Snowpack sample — Buffalo Mountain, Silverthorne, Colorado, USA (2/22/26, 2:02 PM MST)
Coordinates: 39.622, -106.113
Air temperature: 33 °F
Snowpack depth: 63 cm
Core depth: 10 cm
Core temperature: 32 °F
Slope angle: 11°, slope face: 116°
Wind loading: low
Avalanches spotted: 0
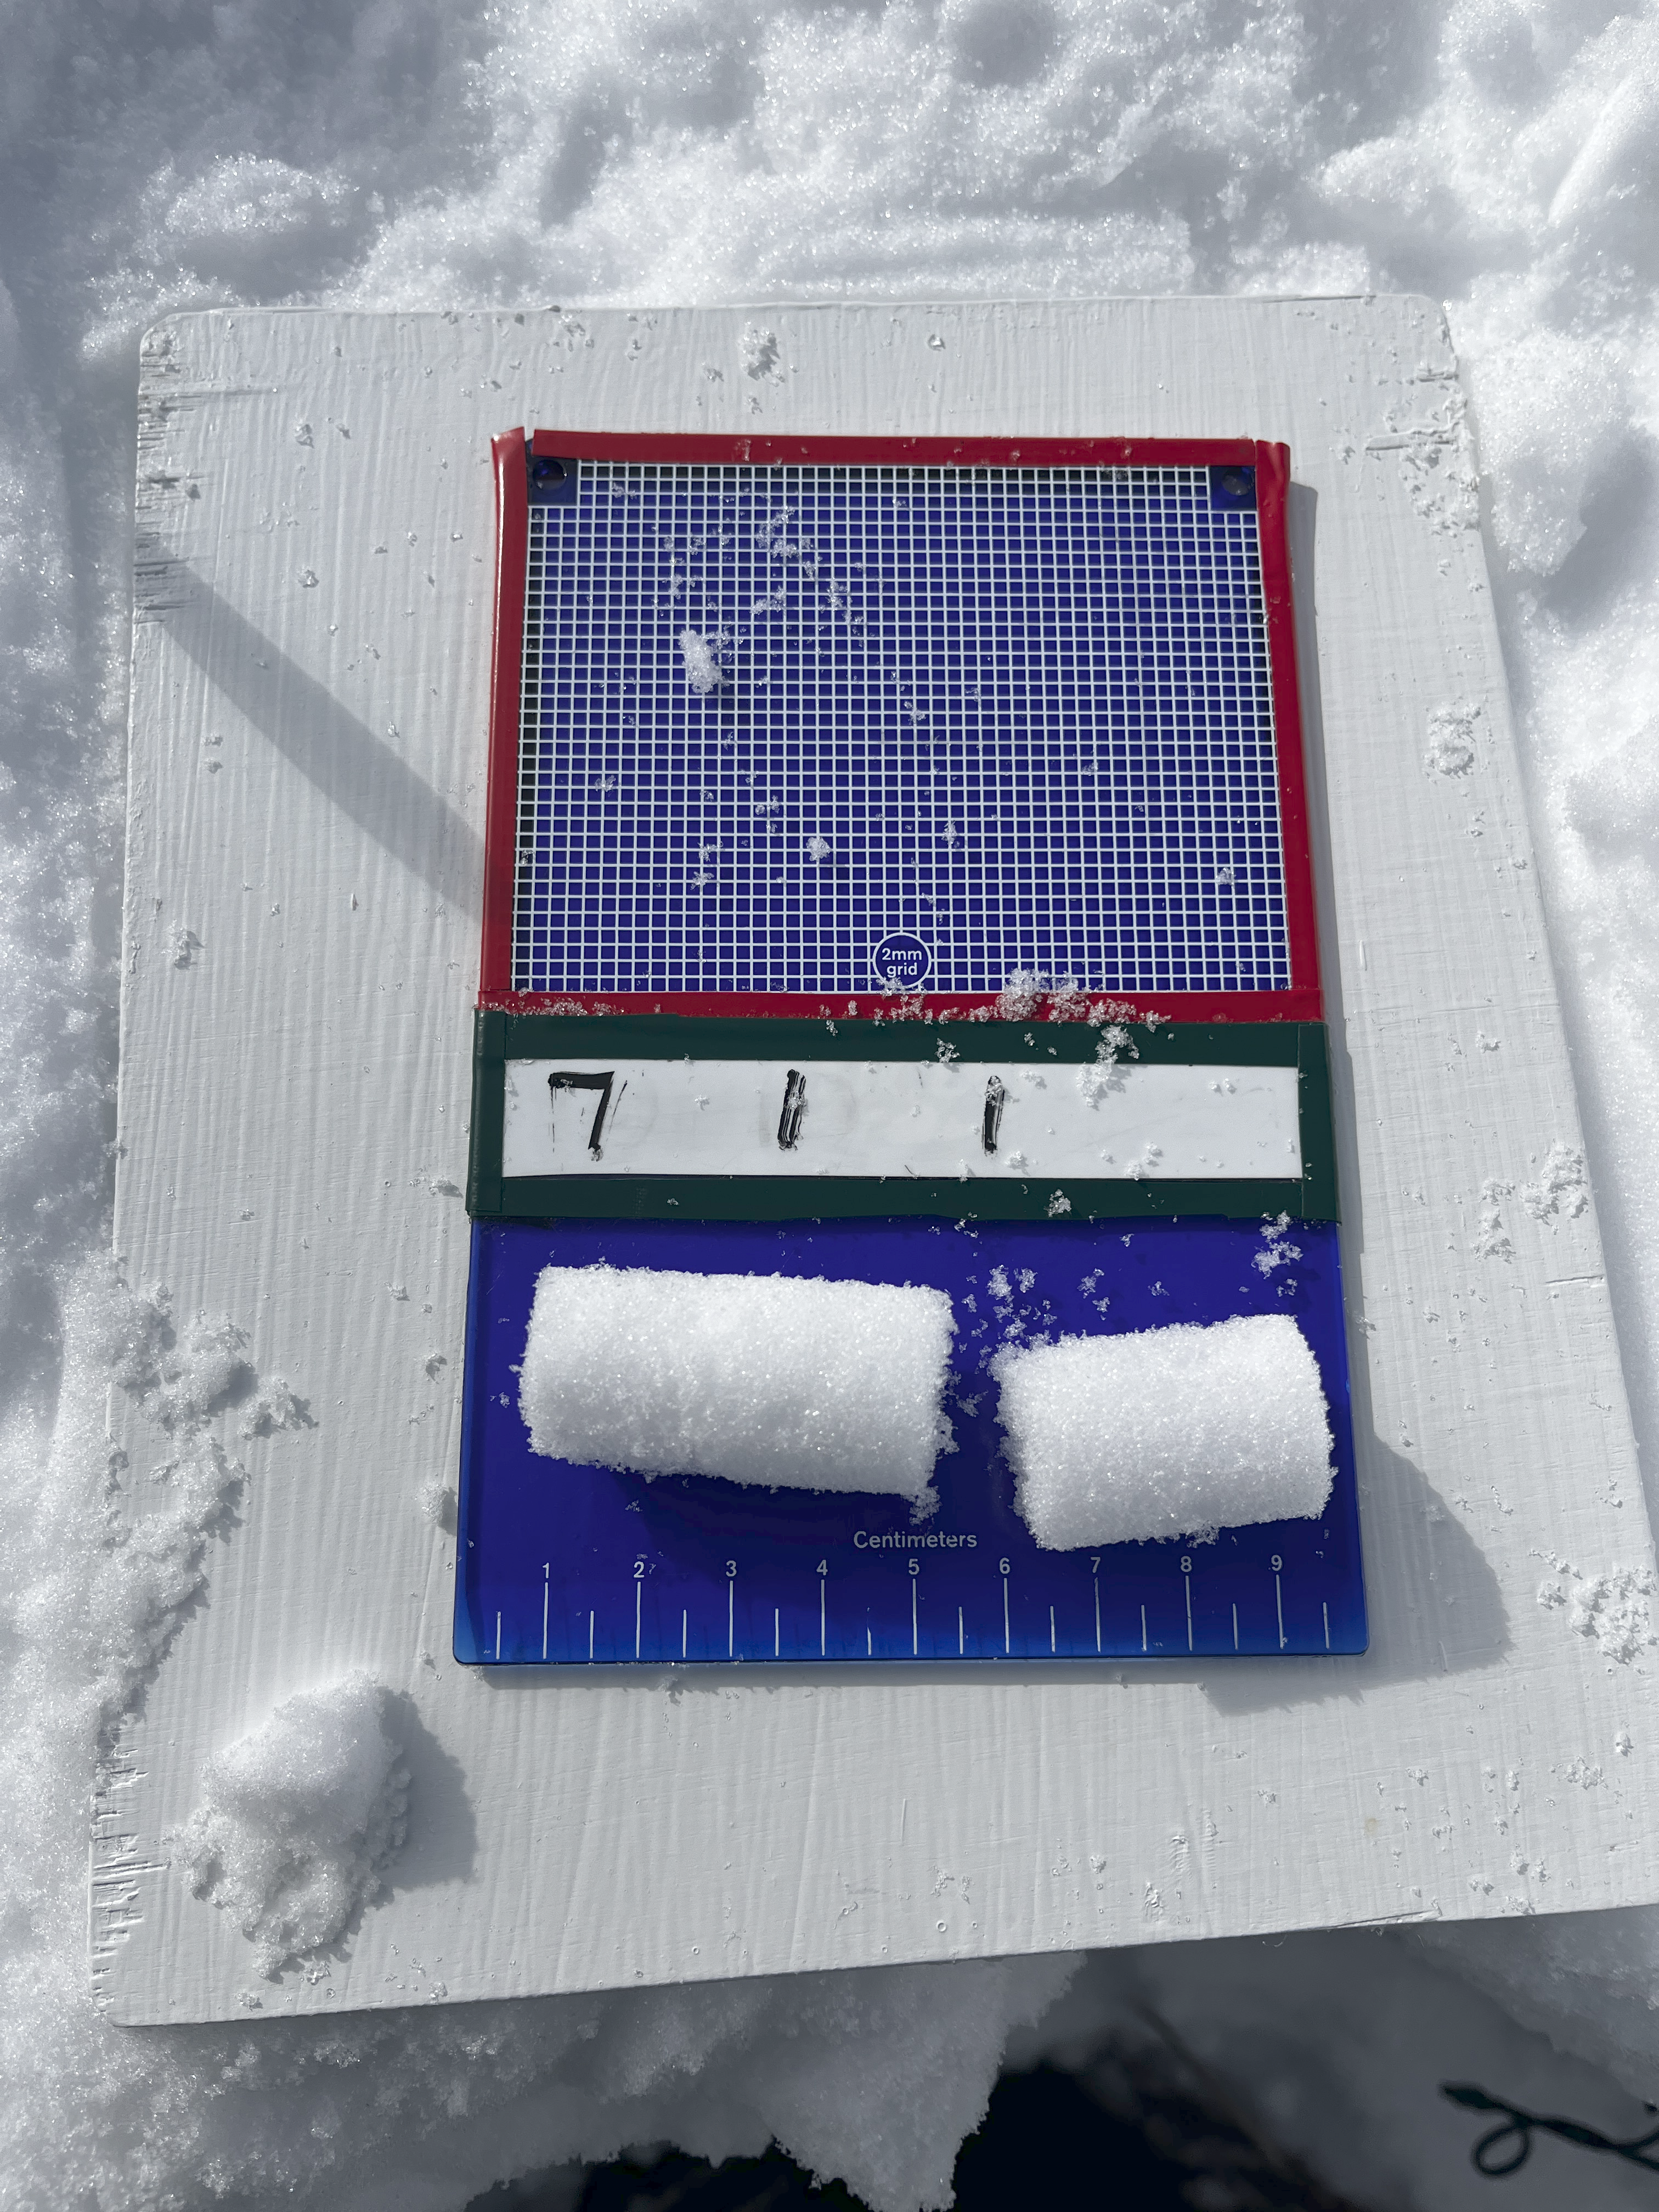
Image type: crystal_card
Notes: In a firebreak similar to site 1, minimal wind loading with no spotted avalanches (not many faces in view though)